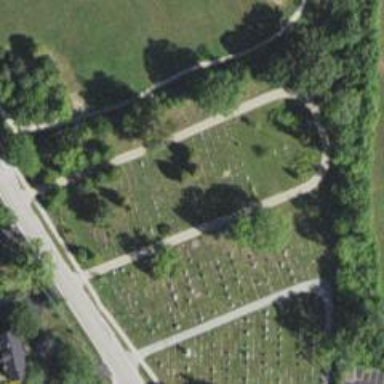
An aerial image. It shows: Historic memorial site.